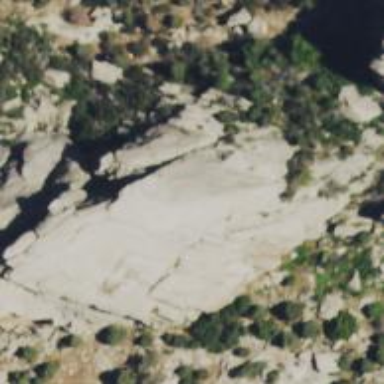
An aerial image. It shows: Cliff in nature.